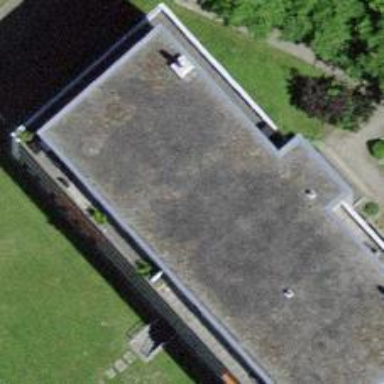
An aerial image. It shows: Apartment building with flat roof.